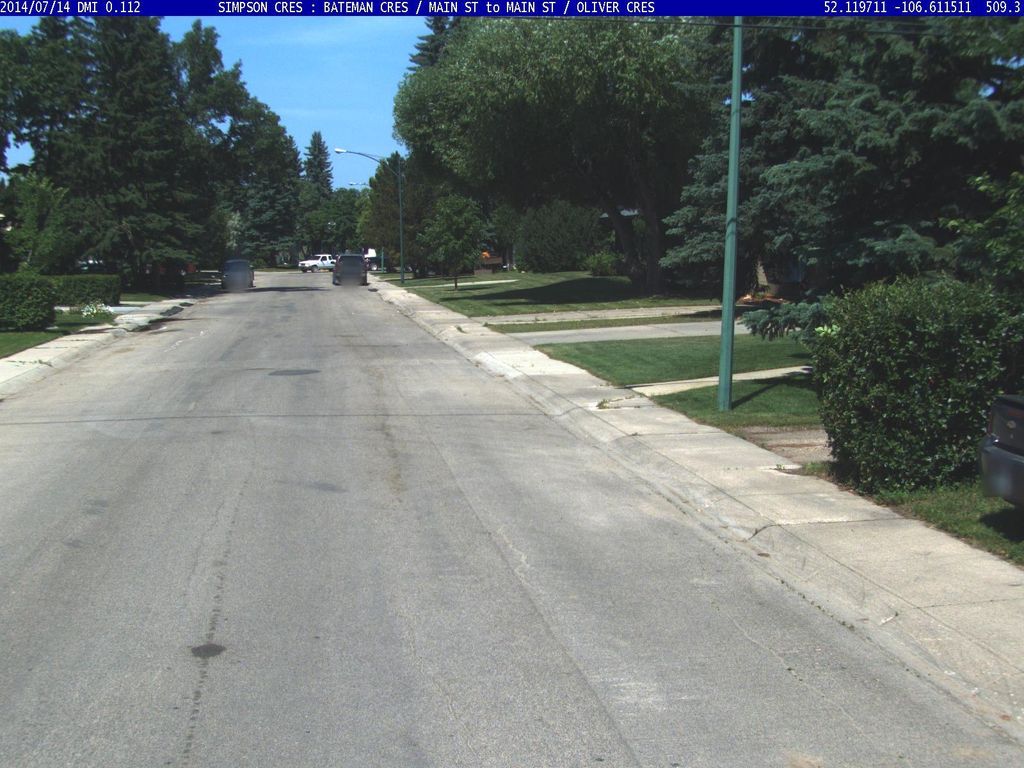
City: saskatoon